Interaction volume radius: 5 \u00c5
Interaction volume height: 10 \u00c5
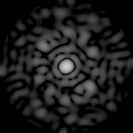
Disorder parameter: 0.8154